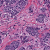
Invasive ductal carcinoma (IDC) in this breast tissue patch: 1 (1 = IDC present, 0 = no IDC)